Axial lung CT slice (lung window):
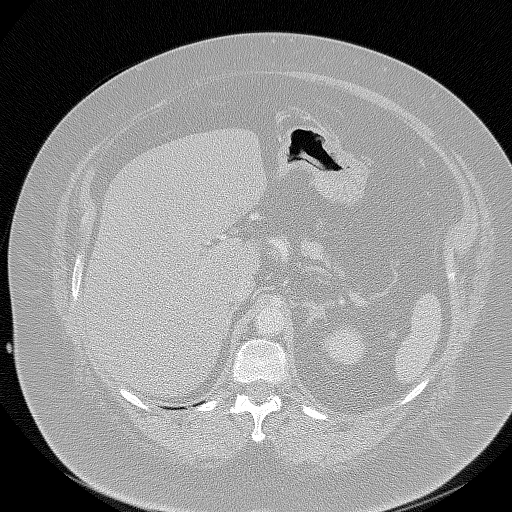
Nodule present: no